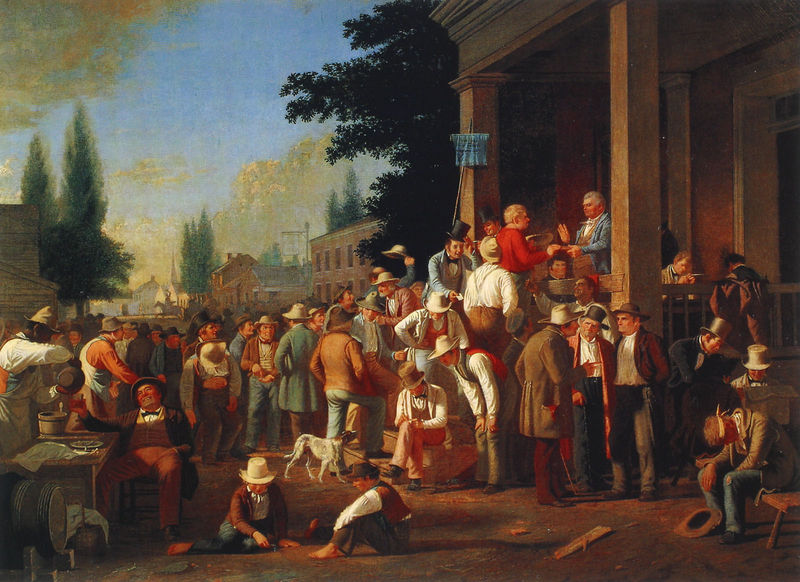
Titel: The County Election (1)
Künstler: George Caleb Bingham
Institution: St. Louis, The St. Louis Art Museum
Schlagwörter: baum, blau, himmel, mann, menschen, sitzen, bunt, hut, männer, stuhl, tisch, gebäude, hund, versammlung, boden, wein, geländer, fass, voll